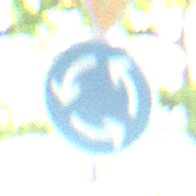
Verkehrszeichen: Kreisverkehr
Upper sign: VorfahrtGewaehren
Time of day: MorningAfternoon
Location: Outdoor (RoadRail)
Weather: Clear
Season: NotSpecified
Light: Natural